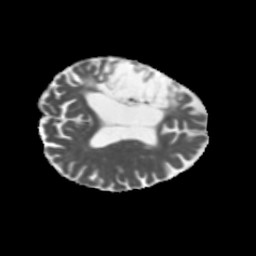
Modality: MD
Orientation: axial
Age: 66
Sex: female
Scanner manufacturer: siemens
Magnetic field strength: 3 T
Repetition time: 5.47 s
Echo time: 0.0854 s